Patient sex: M
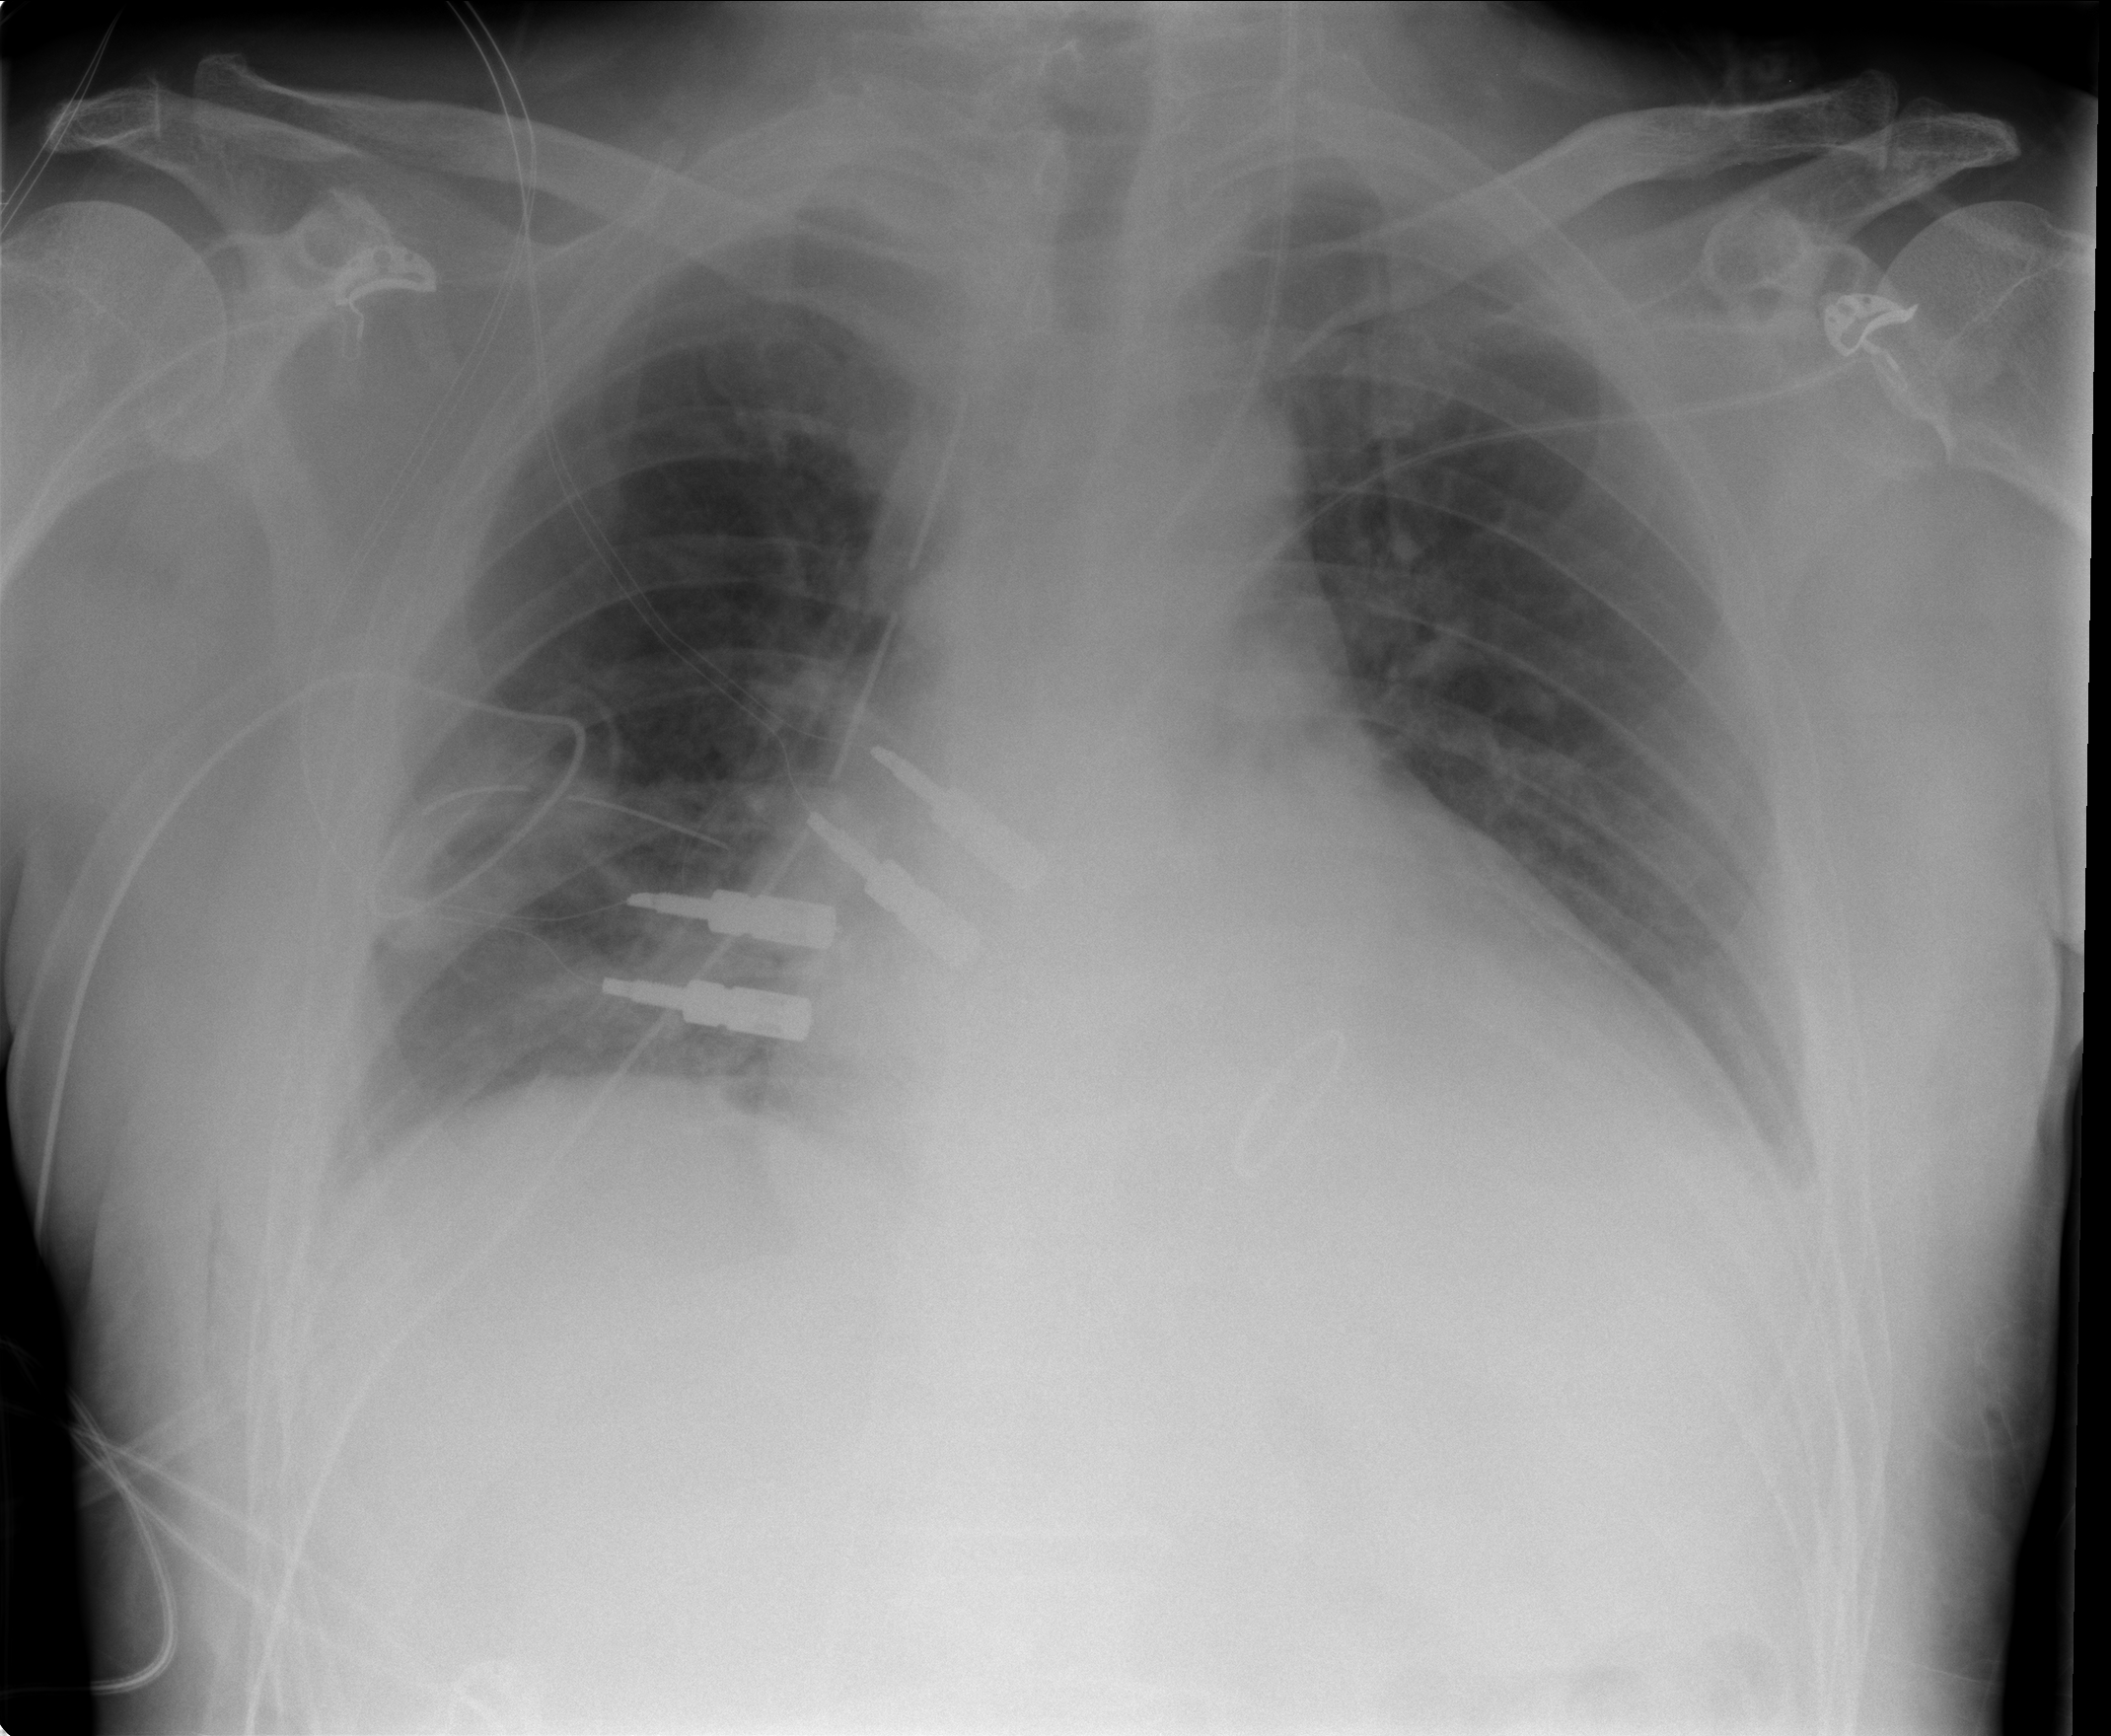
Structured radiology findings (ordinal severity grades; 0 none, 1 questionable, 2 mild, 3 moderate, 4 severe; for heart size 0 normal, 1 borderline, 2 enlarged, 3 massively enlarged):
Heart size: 2
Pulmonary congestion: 1
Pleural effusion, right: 0
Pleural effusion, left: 2
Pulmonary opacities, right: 0
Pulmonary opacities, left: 0
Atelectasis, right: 1
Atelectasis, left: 2